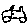
Label: car